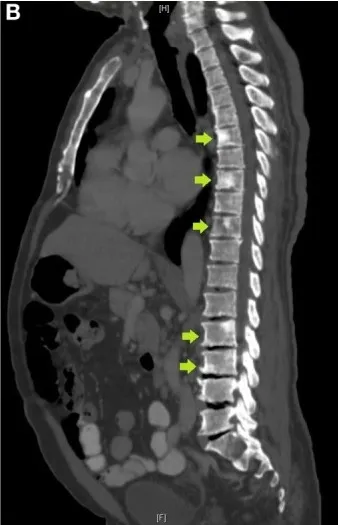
Sagittal image of a CT of the chest, abdomen, and pelvis demonstrates multiple sclerotic lesions in the spine, including within T6, T8, T10, L2, and L3 vertebrae (arrows).
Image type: radiology (ct)